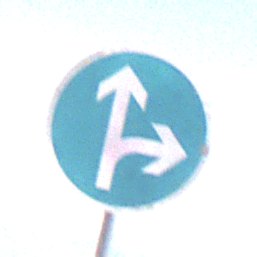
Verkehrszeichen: VorgeschriebeneFahrtrichtungGeradeausOderRechts
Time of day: Midday
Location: Outdoor (Nature)
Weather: Clear
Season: NotSpecified
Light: Natural